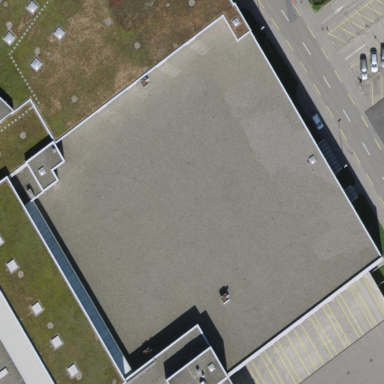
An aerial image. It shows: Industrial building.